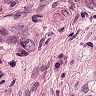
Metastatic tissue present: yes